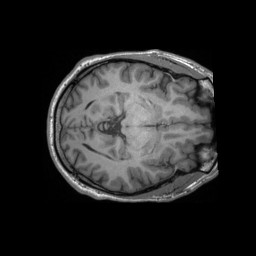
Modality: T1w
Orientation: axial
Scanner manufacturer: siemens
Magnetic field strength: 3 T
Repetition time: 1.9 s
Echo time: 0.0025 s